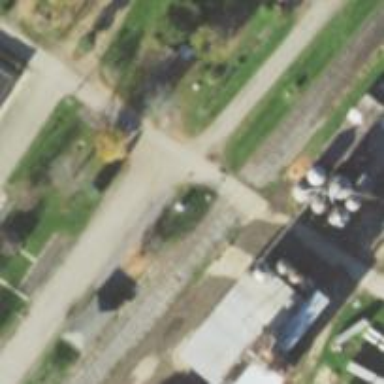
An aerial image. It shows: Railway siding with rails.